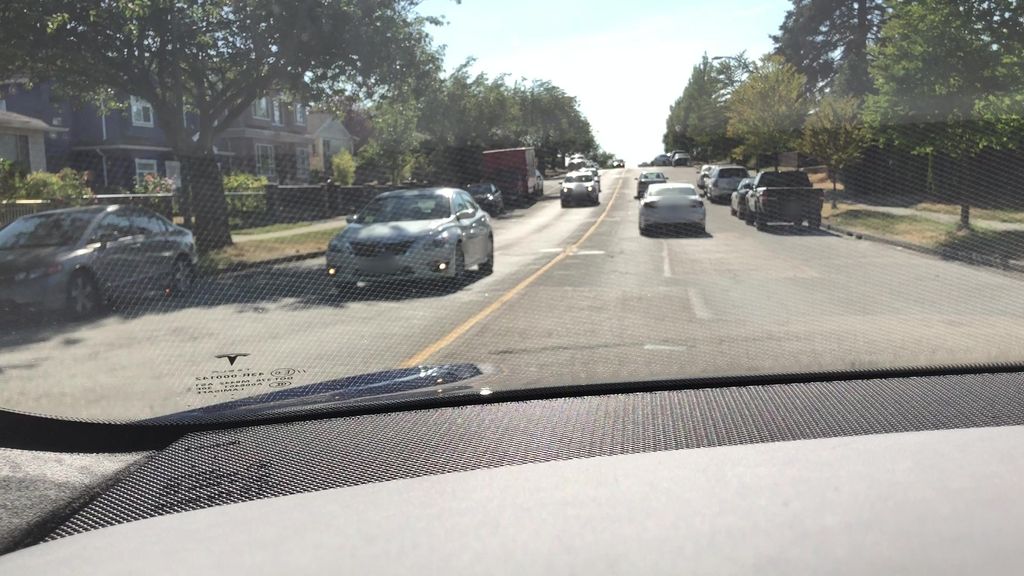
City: vancouver